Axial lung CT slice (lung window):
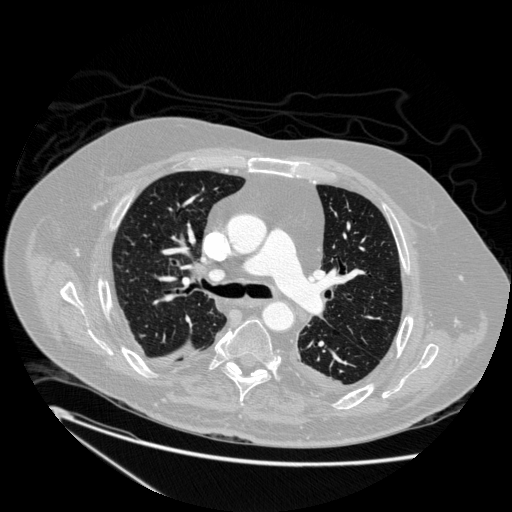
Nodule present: no